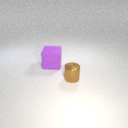
small brown metal cylinder to the right of large purple rubber cube